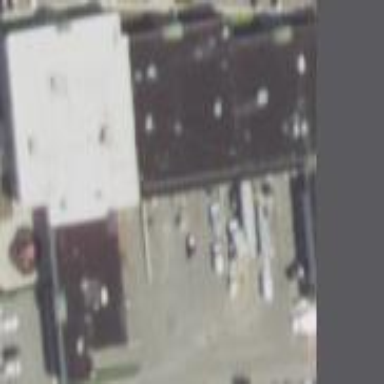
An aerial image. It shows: Commercial building.